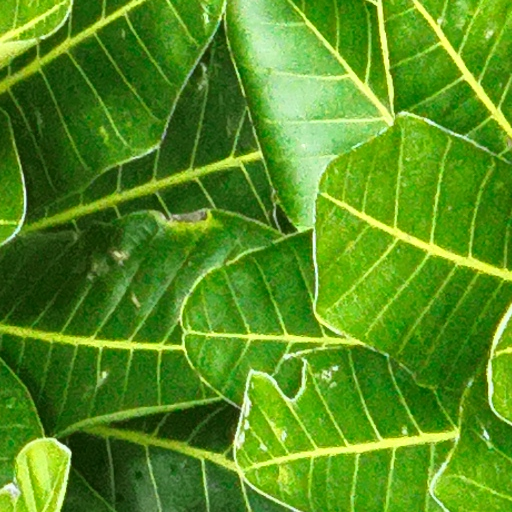
Species: Anacardium excelsum
GBIF accepted scientific name: Anacardium excelsum
Crown area (m\u00b2): 443.509